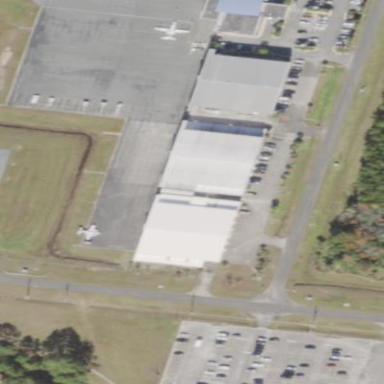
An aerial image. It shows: Hangar building at airport.